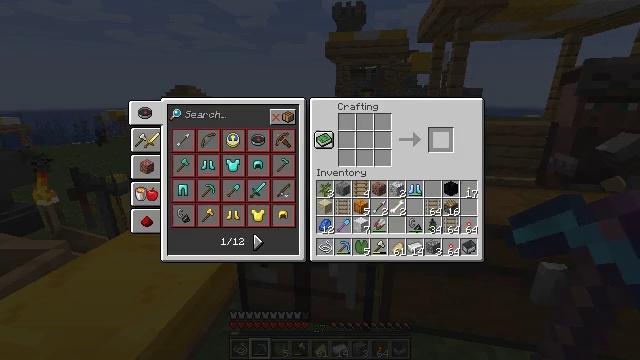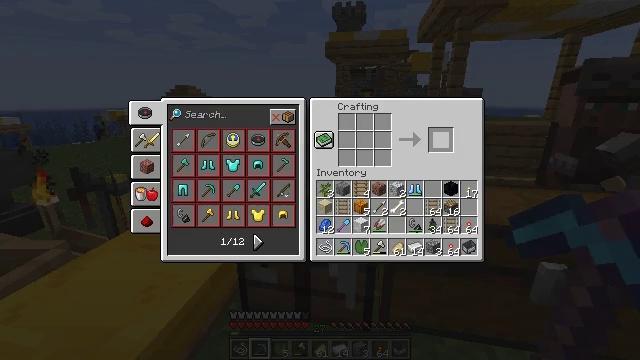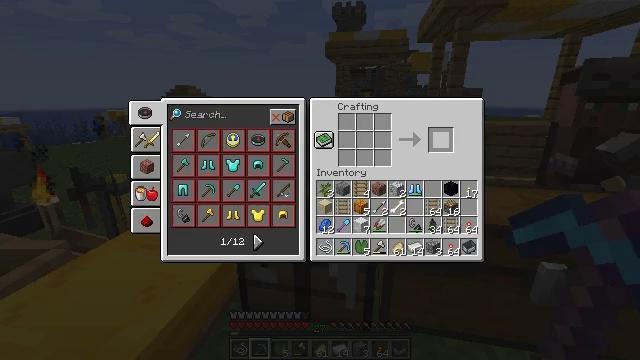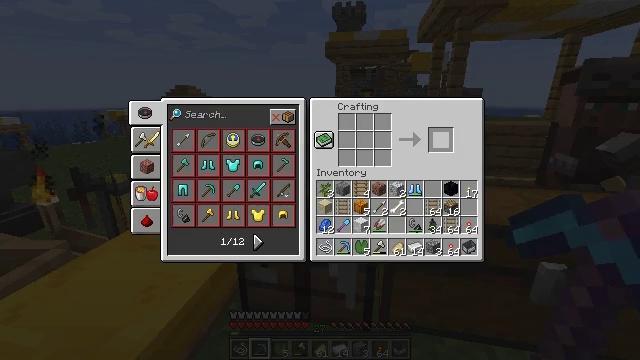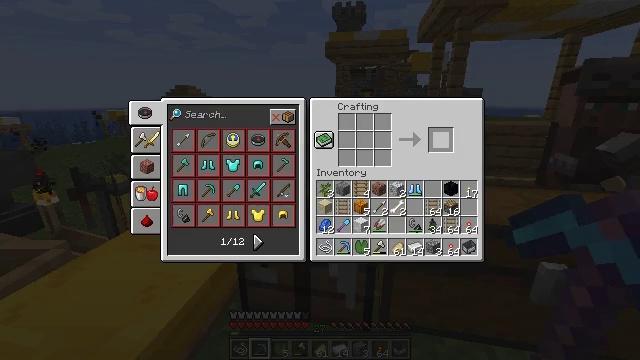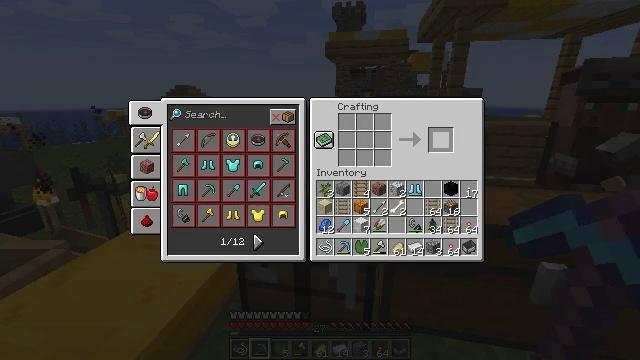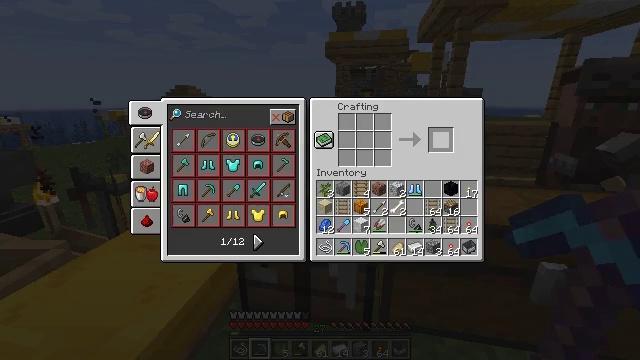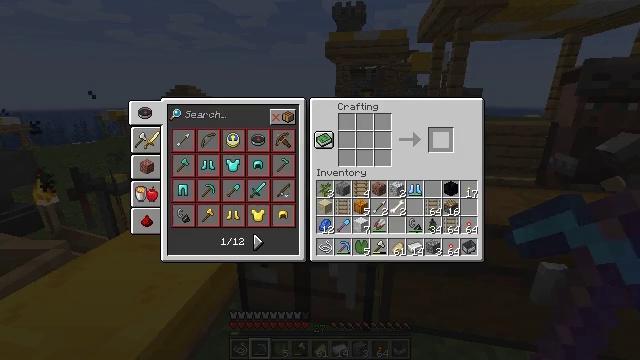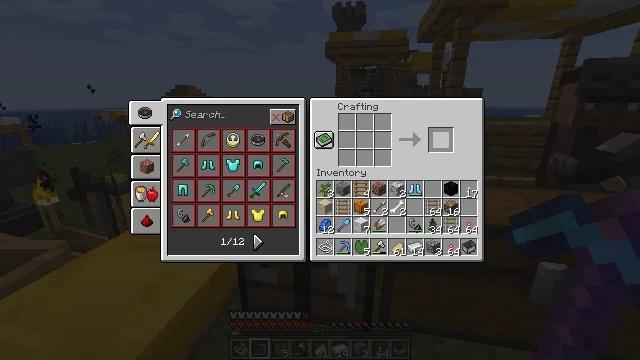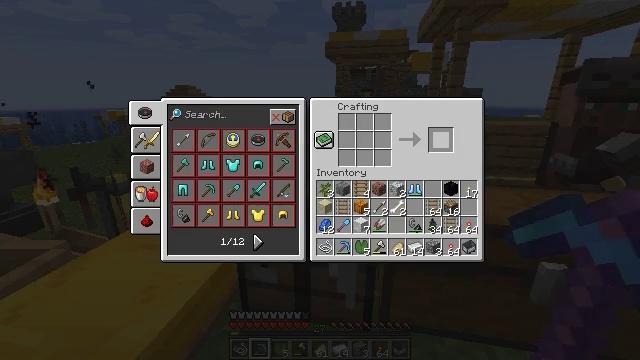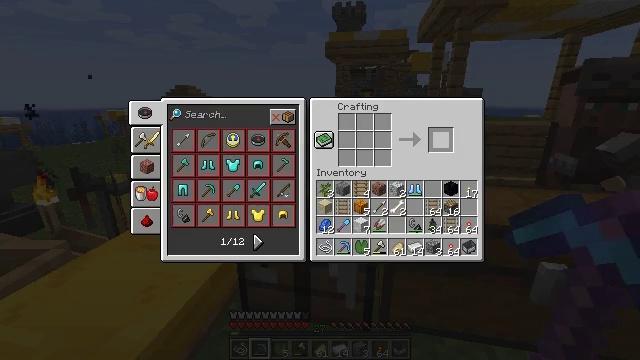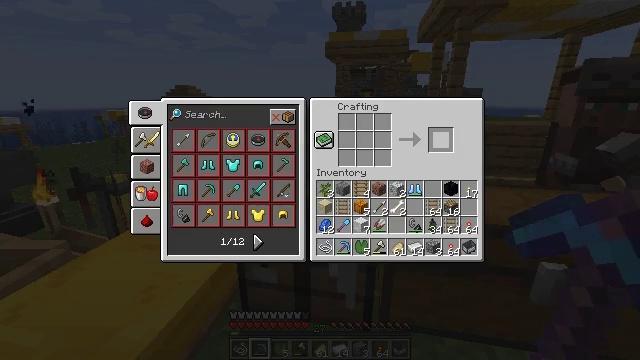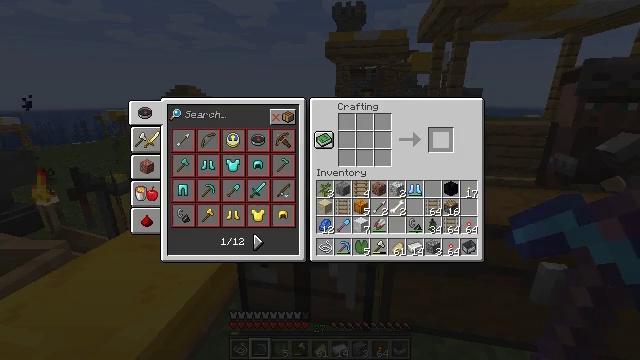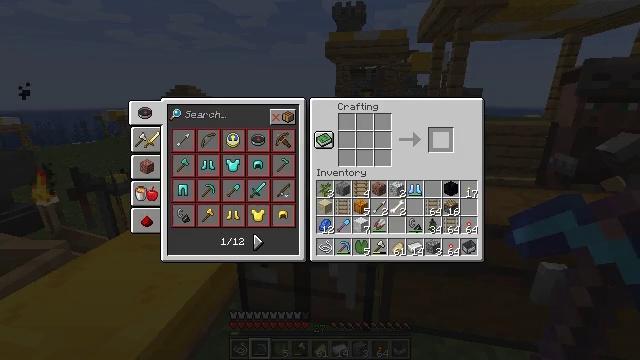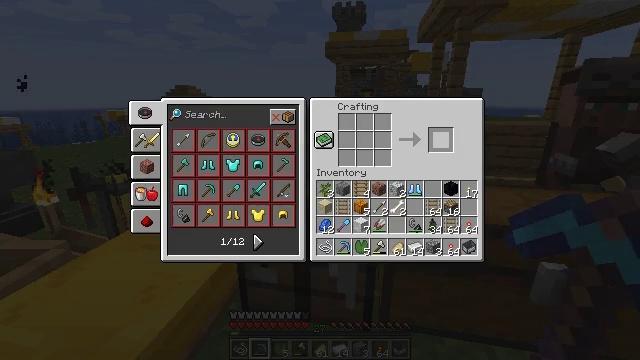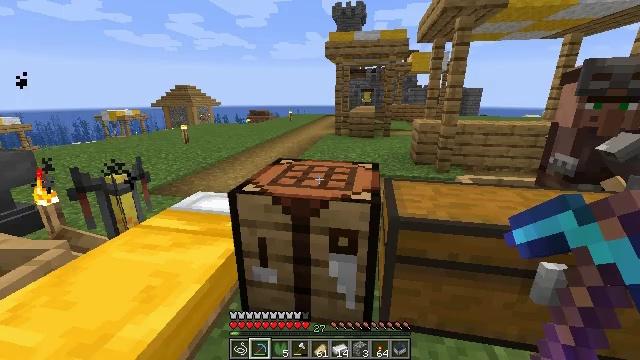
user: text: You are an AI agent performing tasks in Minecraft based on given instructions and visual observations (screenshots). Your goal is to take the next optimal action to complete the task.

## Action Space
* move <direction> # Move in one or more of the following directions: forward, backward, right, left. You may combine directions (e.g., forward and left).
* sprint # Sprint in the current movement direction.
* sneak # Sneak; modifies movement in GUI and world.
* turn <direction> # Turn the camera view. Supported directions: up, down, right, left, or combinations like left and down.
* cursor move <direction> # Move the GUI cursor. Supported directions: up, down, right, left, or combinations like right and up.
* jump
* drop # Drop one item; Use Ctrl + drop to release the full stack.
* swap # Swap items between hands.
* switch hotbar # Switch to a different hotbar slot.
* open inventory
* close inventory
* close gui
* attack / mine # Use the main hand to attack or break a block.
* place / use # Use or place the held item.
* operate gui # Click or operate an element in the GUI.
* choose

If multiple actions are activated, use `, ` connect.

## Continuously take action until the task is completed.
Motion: motion action
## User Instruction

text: Take materials to the crafting table and make a repeater.
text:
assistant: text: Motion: sneak, open gui
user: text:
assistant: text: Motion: sneak
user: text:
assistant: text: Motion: sneak
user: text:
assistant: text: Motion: sneak
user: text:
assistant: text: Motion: sneak
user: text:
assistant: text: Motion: no_op
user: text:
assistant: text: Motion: no_op
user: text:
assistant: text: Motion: no_op
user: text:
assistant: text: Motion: no_op
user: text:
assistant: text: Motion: no_op
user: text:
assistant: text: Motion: no_op
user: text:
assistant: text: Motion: no_op
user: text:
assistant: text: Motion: no_op
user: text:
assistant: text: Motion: no_op
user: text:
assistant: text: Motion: no_op
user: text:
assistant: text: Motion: close gui
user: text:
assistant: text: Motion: no_op
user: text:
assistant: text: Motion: turn left and down
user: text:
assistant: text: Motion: turn left and down
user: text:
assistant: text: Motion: turn left and up
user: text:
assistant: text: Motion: turn left and up
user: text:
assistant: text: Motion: turn left and up
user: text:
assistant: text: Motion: move forward, turn left and up
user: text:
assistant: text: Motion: move forward, turn left
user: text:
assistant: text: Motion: move forward
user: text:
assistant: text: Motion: move forward
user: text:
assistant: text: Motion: move forward
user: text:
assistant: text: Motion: move forward, sprint
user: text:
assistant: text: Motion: move forward, sprint
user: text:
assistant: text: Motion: move forward, sprint, turn right